Interaction volume radius: 5 \u00c5
Interaction volume height: 10 \u00c5
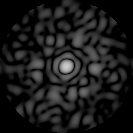
Disorder parameter: 0.8475